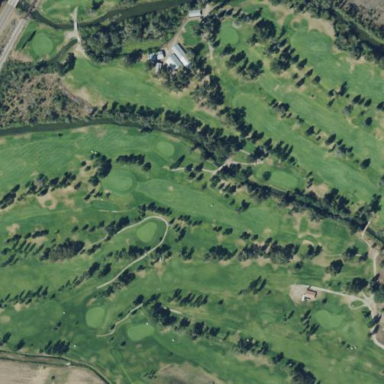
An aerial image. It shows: Golf course surrounded by greenery.